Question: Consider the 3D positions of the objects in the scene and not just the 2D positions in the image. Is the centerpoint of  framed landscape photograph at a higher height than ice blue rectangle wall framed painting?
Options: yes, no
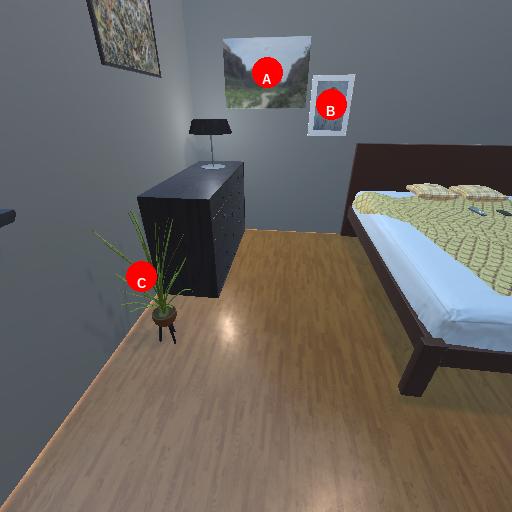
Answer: yes